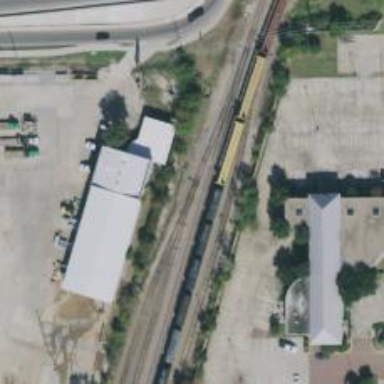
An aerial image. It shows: Railway spur service.